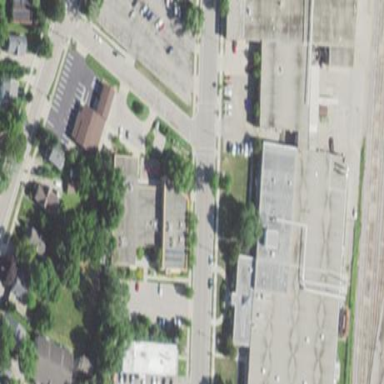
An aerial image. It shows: Commercial area.